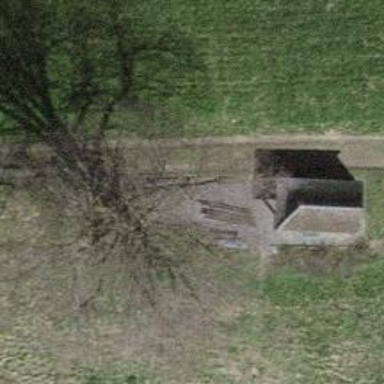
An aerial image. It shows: Bench.